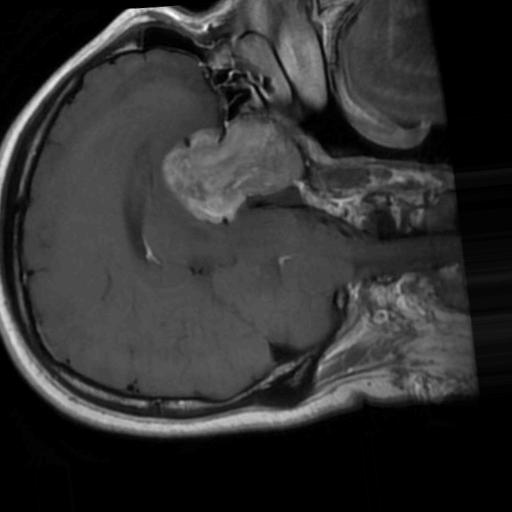
Label: brain_tumor